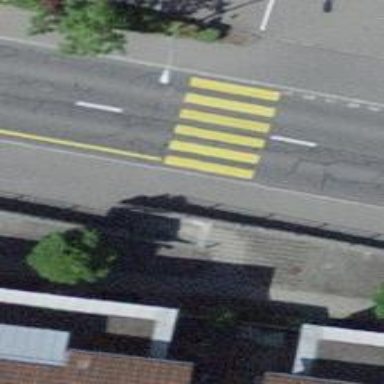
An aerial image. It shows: Uncontrolled zebra crossing with notable zebra markings.